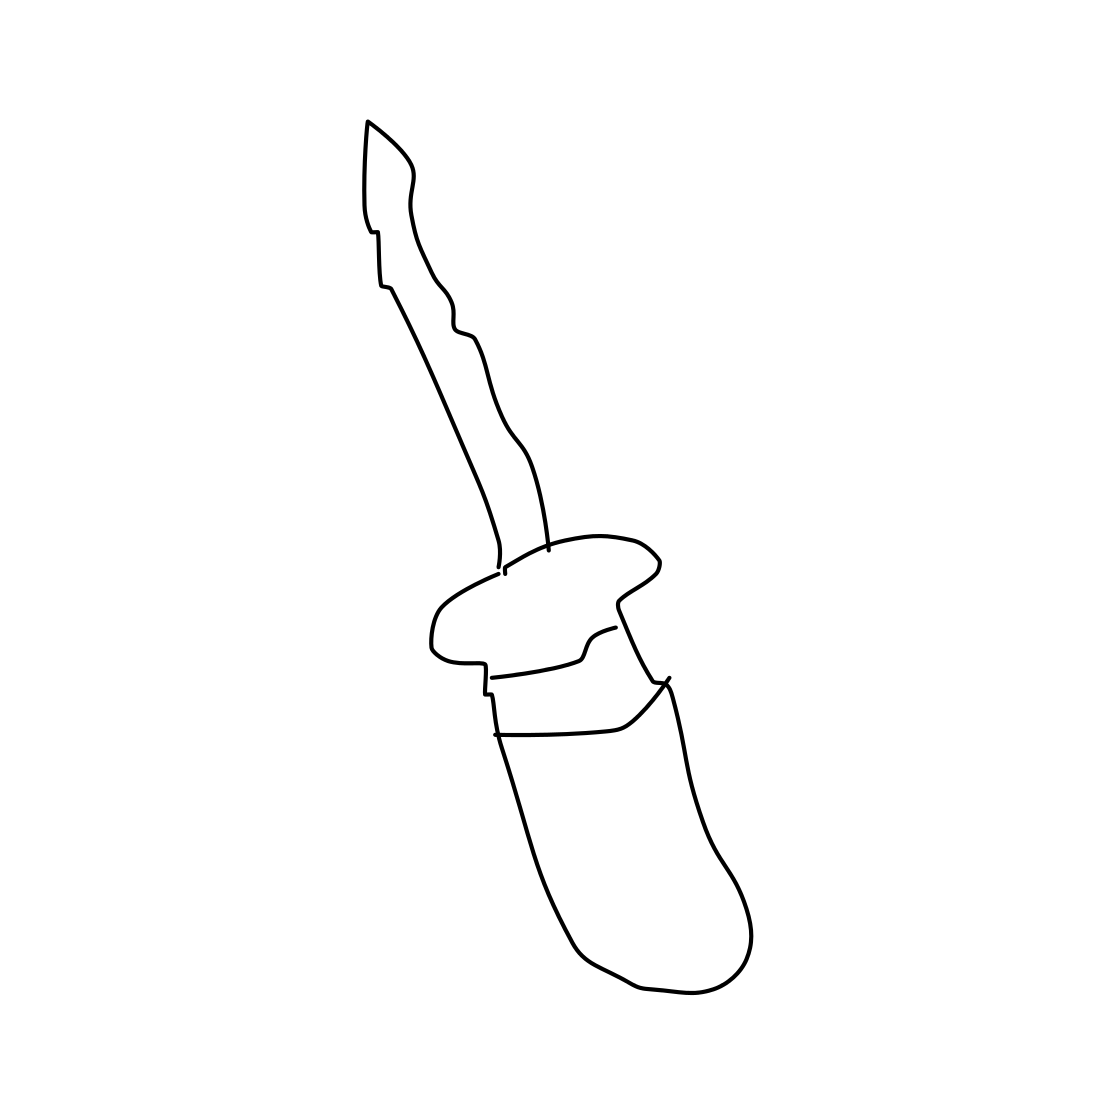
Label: screwdriver